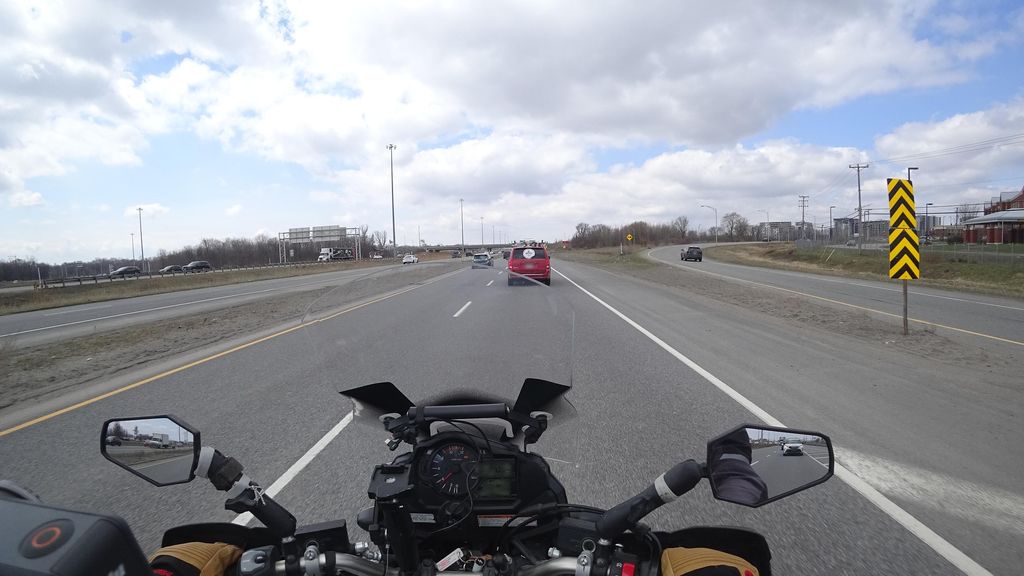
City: quebec_city